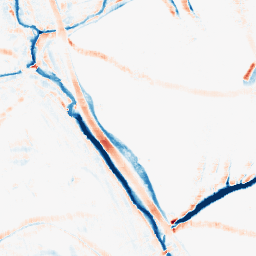
Category: morphological
Decomposition family: morphological_rect
Decomposition parameters: operation: average
width: 10
height: 10
Upsampling method: bicubic
Upsampling parameters: scale: 4
Upsampling scale: 4